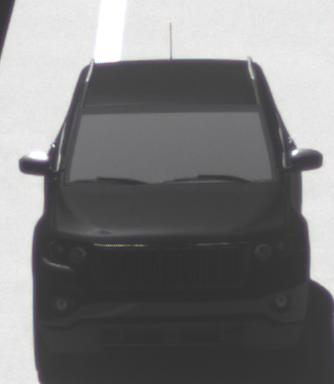
Make: Jeep
Model: Grand Cherokee
Detailed model: WK2
Model produced from: 2010
Model produced until: 2021
Doors: 5
Color: black
Road condition: dry road
Daytime: midday
Contrast: medium contrast